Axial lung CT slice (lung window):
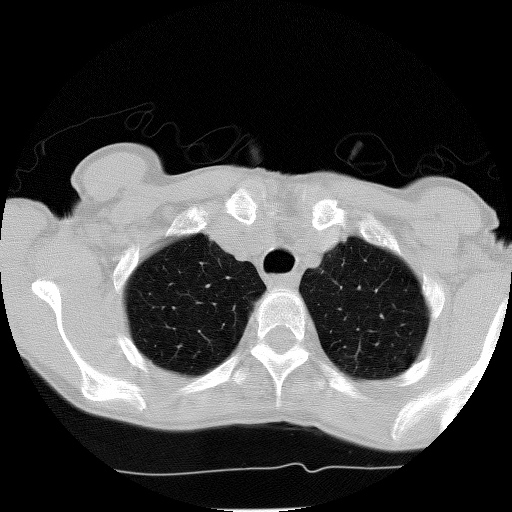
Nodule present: no